Question: Does anyone know how I'd be able to position the items "videoid" and "timestamp" together? i have them both absolutely positioned so that they go to the bottom right of their container, but I'd like them to display next to each other (video first, followed by timestamp) instead of on top of each other. I've attached a basic idea of my heirarchy and CSS along with an image of what's happening.
'''
<div id="featured_articles">
<ul>
<li>
<a href="LINK">
POST FEATURED IMAGE
</a>
<a href="LINK">
<label>
POST TITLE
<div class="timestamp">
Posted 'X' Days Ago
<div class="videoid"
VIDEO
</div>
</div>
</label>
</a>
</li>
</ul>
</div>
'''
And the CSS:
'''
#featured_articles label .timestamp {
position: absolute;
top: -20px;
right:0px;
background:rgba(0, 189, 246, 0.5);
color: #000;
font-size: 10px;
line-height: 20px;
padding: 0 10px;
text-transform: uppercase;
'''
}
'''
#featured_articles label .videoid {
position:absolute;
bottom:0px;
right:0px;
background:rgba(148, 0, 246, 0.5);
color:#fff;
font-size:10px;
line-height: 20px;
padding:0 10px;
text-transform:uppercase;
}
'''
Here's what's happening on the site:

Can someone please help me out? I think I need to group the two together but I don't know how to approach it from there.
Thanks,
Matt
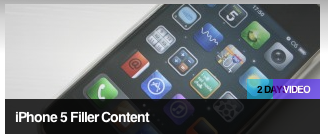
Answer: Change your HTML slightly:
'''
POST TITLE
<label>
<div class="timestamp">
Posted 'X' Days Ago
</div>
<div class="videoid">
VIDEO
</div>
</label>
'''
I'm not entirely sure where 'POST TITLE' should go.
Remove 'position: absolute' on '.timestamp' and '.videoid', and instead:
'''
#featured_articles label {
position:absolute;
bottom:0px;
right:0px;
}
'''
Finally, add 'float: left' to '#featured_articles label .timestamp', and 'overflow: hidden' to '#featured_articles label .videoid'.